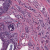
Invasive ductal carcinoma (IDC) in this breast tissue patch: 1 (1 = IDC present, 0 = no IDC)